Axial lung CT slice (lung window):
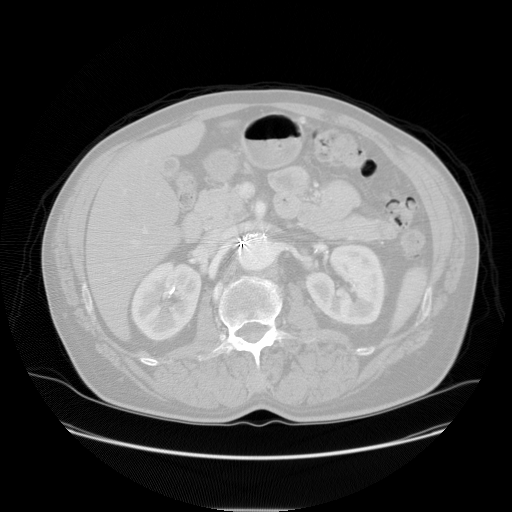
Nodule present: no